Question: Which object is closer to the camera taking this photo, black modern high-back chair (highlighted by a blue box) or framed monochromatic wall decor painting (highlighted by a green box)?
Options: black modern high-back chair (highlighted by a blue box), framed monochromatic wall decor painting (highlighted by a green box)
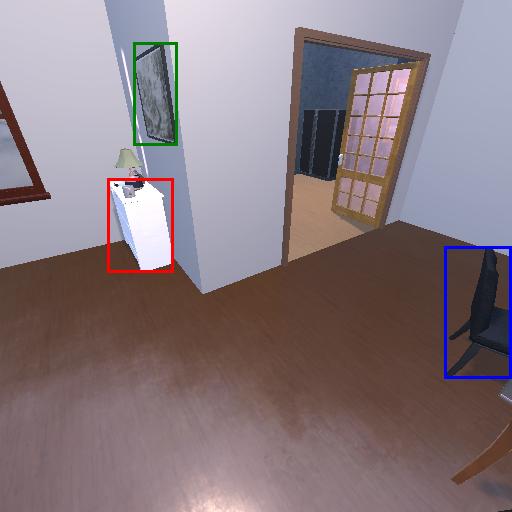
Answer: black modern high-back chair (highlighted by a blue box)